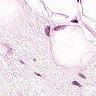
Metastatic tissue present: no